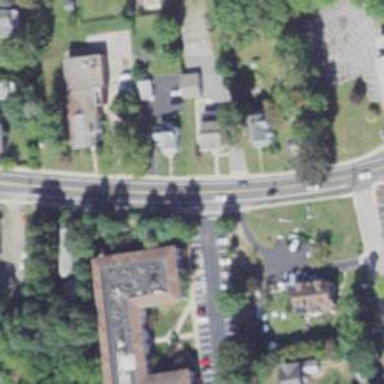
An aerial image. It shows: Secondary road with asphalt surface.